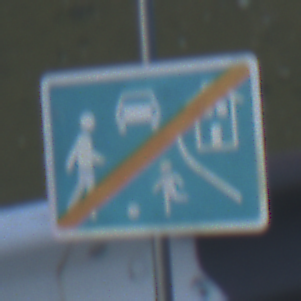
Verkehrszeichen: EndeVerkehrsberuhigterBereich
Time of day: SunriseSunset
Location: Outdoor (RoadRail)
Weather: Clear
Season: NotSpecified
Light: Natural